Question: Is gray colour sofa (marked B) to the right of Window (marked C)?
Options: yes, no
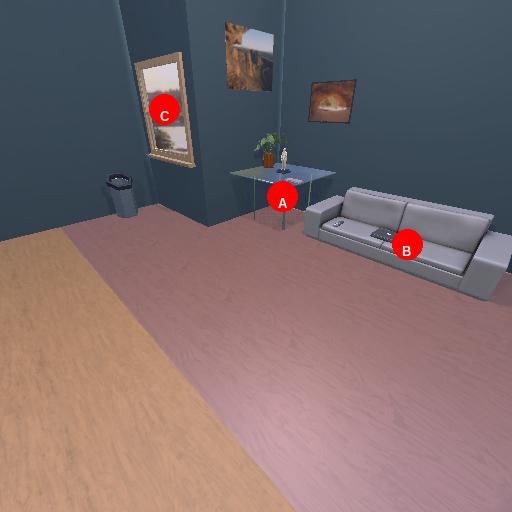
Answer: yes